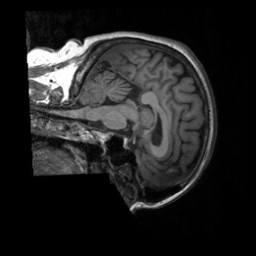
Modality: T1w
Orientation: sagittal
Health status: ill
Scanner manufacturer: siemens
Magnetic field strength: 3 T
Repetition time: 1.9 s
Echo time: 0.00251 s